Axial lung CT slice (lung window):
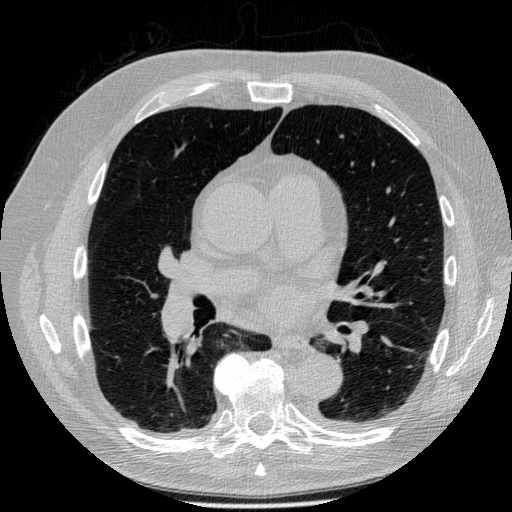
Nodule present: no